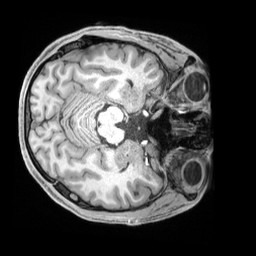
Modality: T1w
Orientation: axial
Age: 24
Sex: male
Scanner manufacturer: siemens
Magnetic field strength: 3 T
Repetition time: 2.4 s
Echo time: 0.00226 s